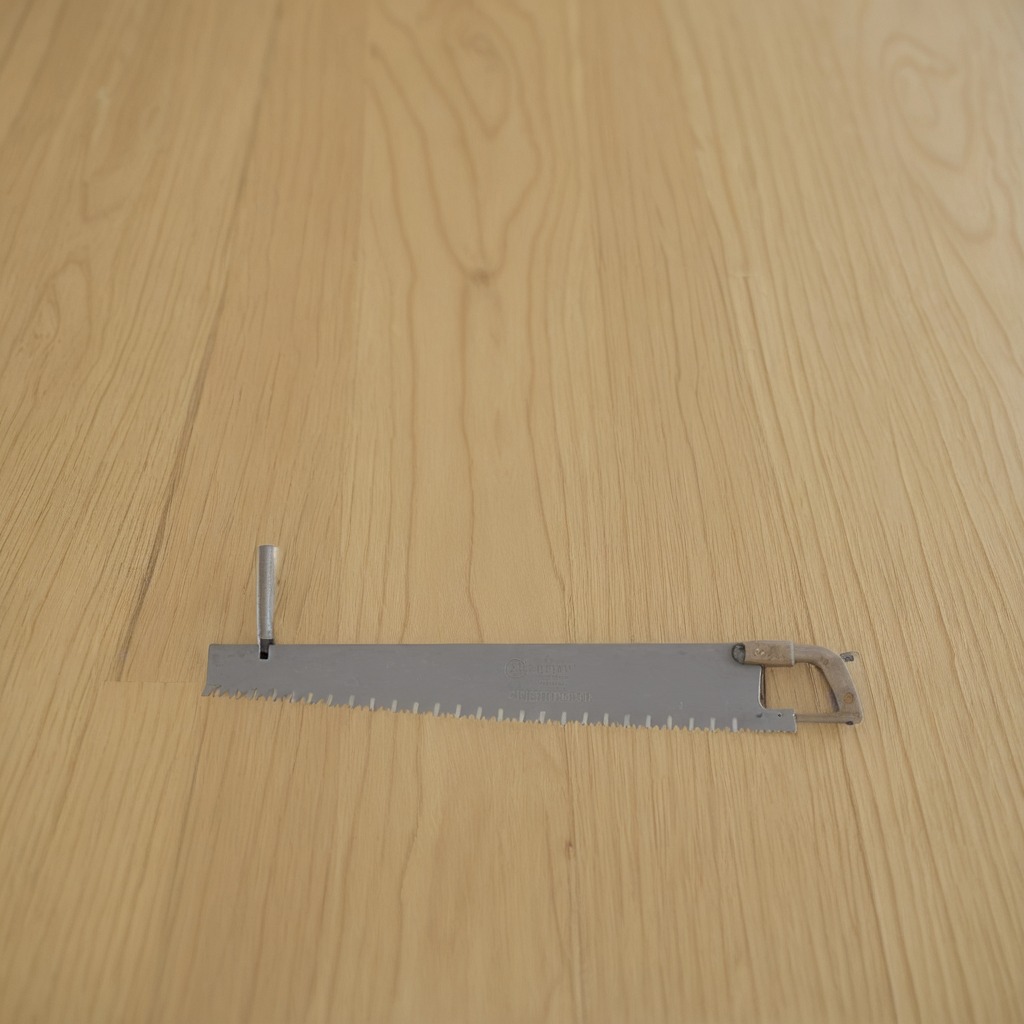
A metal saw is lying on the plywood surface in a paint workshop.